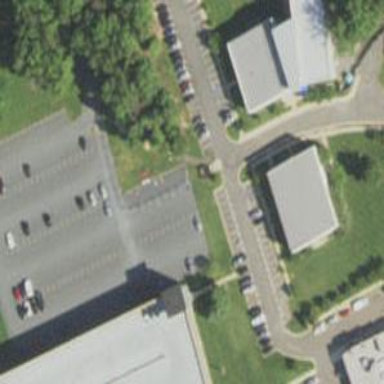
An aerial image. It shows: Parking space is available.